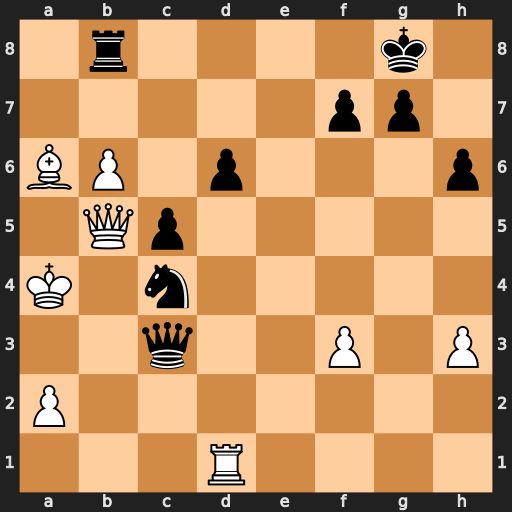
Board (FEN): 1r4k1/5pp1/BP1p3p/1Qp5/K1n5/2q2P1P/P7/3R4
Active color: w
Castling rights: -
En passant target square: -
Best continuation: Qxc4 Qxc4+ Bxc4